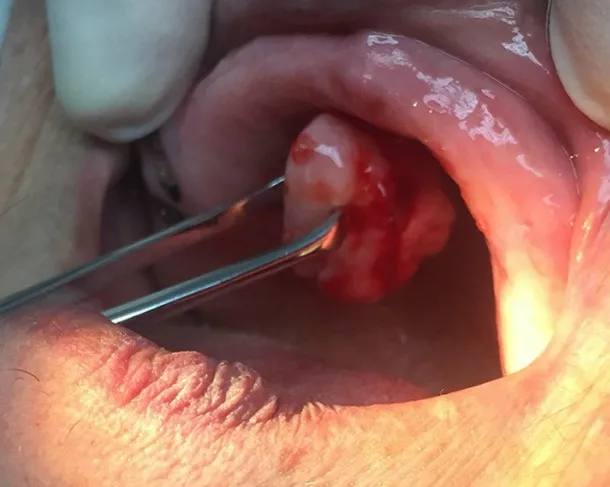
intraoral examination (before excision).
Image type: medical_photograph (other_medical_photograph)